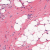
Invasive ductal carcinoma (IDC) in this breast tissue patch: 0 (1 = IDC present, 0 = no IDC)